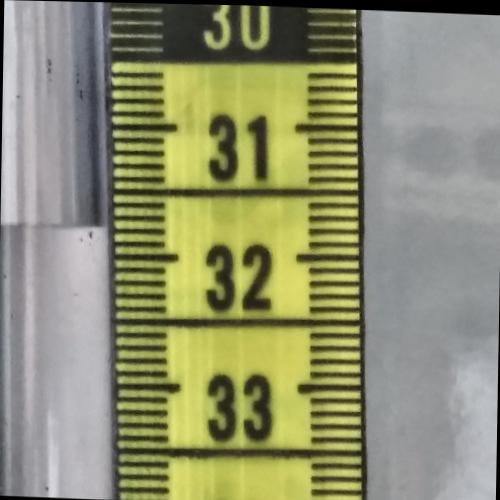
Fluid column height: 31.8 cm